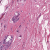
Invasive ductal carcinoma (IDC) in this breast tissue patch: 1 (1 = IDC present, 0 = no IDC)